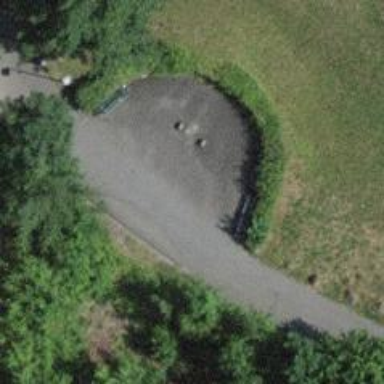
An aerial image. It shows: Bench.